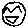
Label: smiley face